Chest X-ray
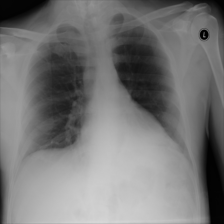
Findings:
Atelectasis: positive
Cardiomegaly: negative
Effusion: negative
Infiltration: positive
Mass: negative
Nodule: negative
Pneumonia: negative
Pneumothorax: negative
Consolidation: negative
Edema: negative
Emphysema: negative
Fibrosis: negative
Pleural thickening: negative
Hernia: negative